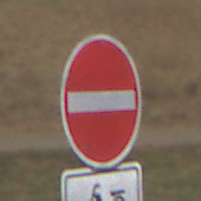
Verkehrszeichen: VerbotDerEinfahrt
Zusatzzeichen unten: EinspurigeFahrzeugeFrei2
Umgebung: Outdoor, RoadRail
Tageszeit: Midday
Wetter: Clear
Licht: Natural
Jahreszeit: Summer
Kontrast: HighContrast